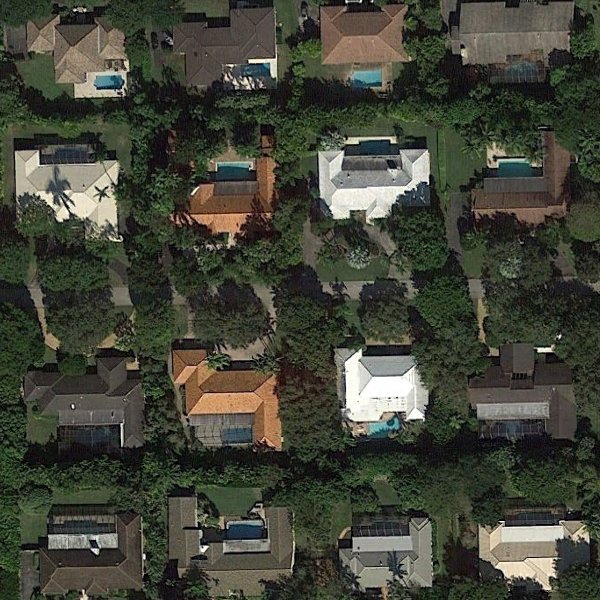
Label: MediumResidential